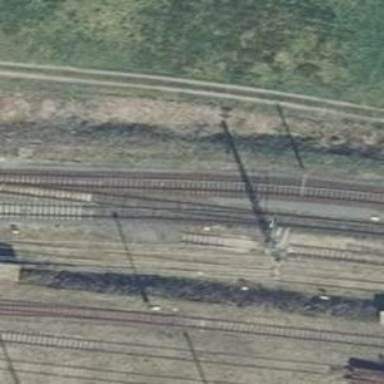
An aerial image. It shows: Unused railway yard.